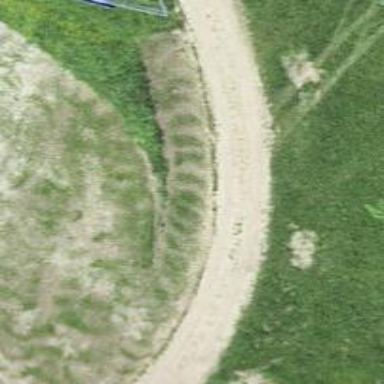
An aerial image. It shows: Gravel track with grade 2 tracktype.